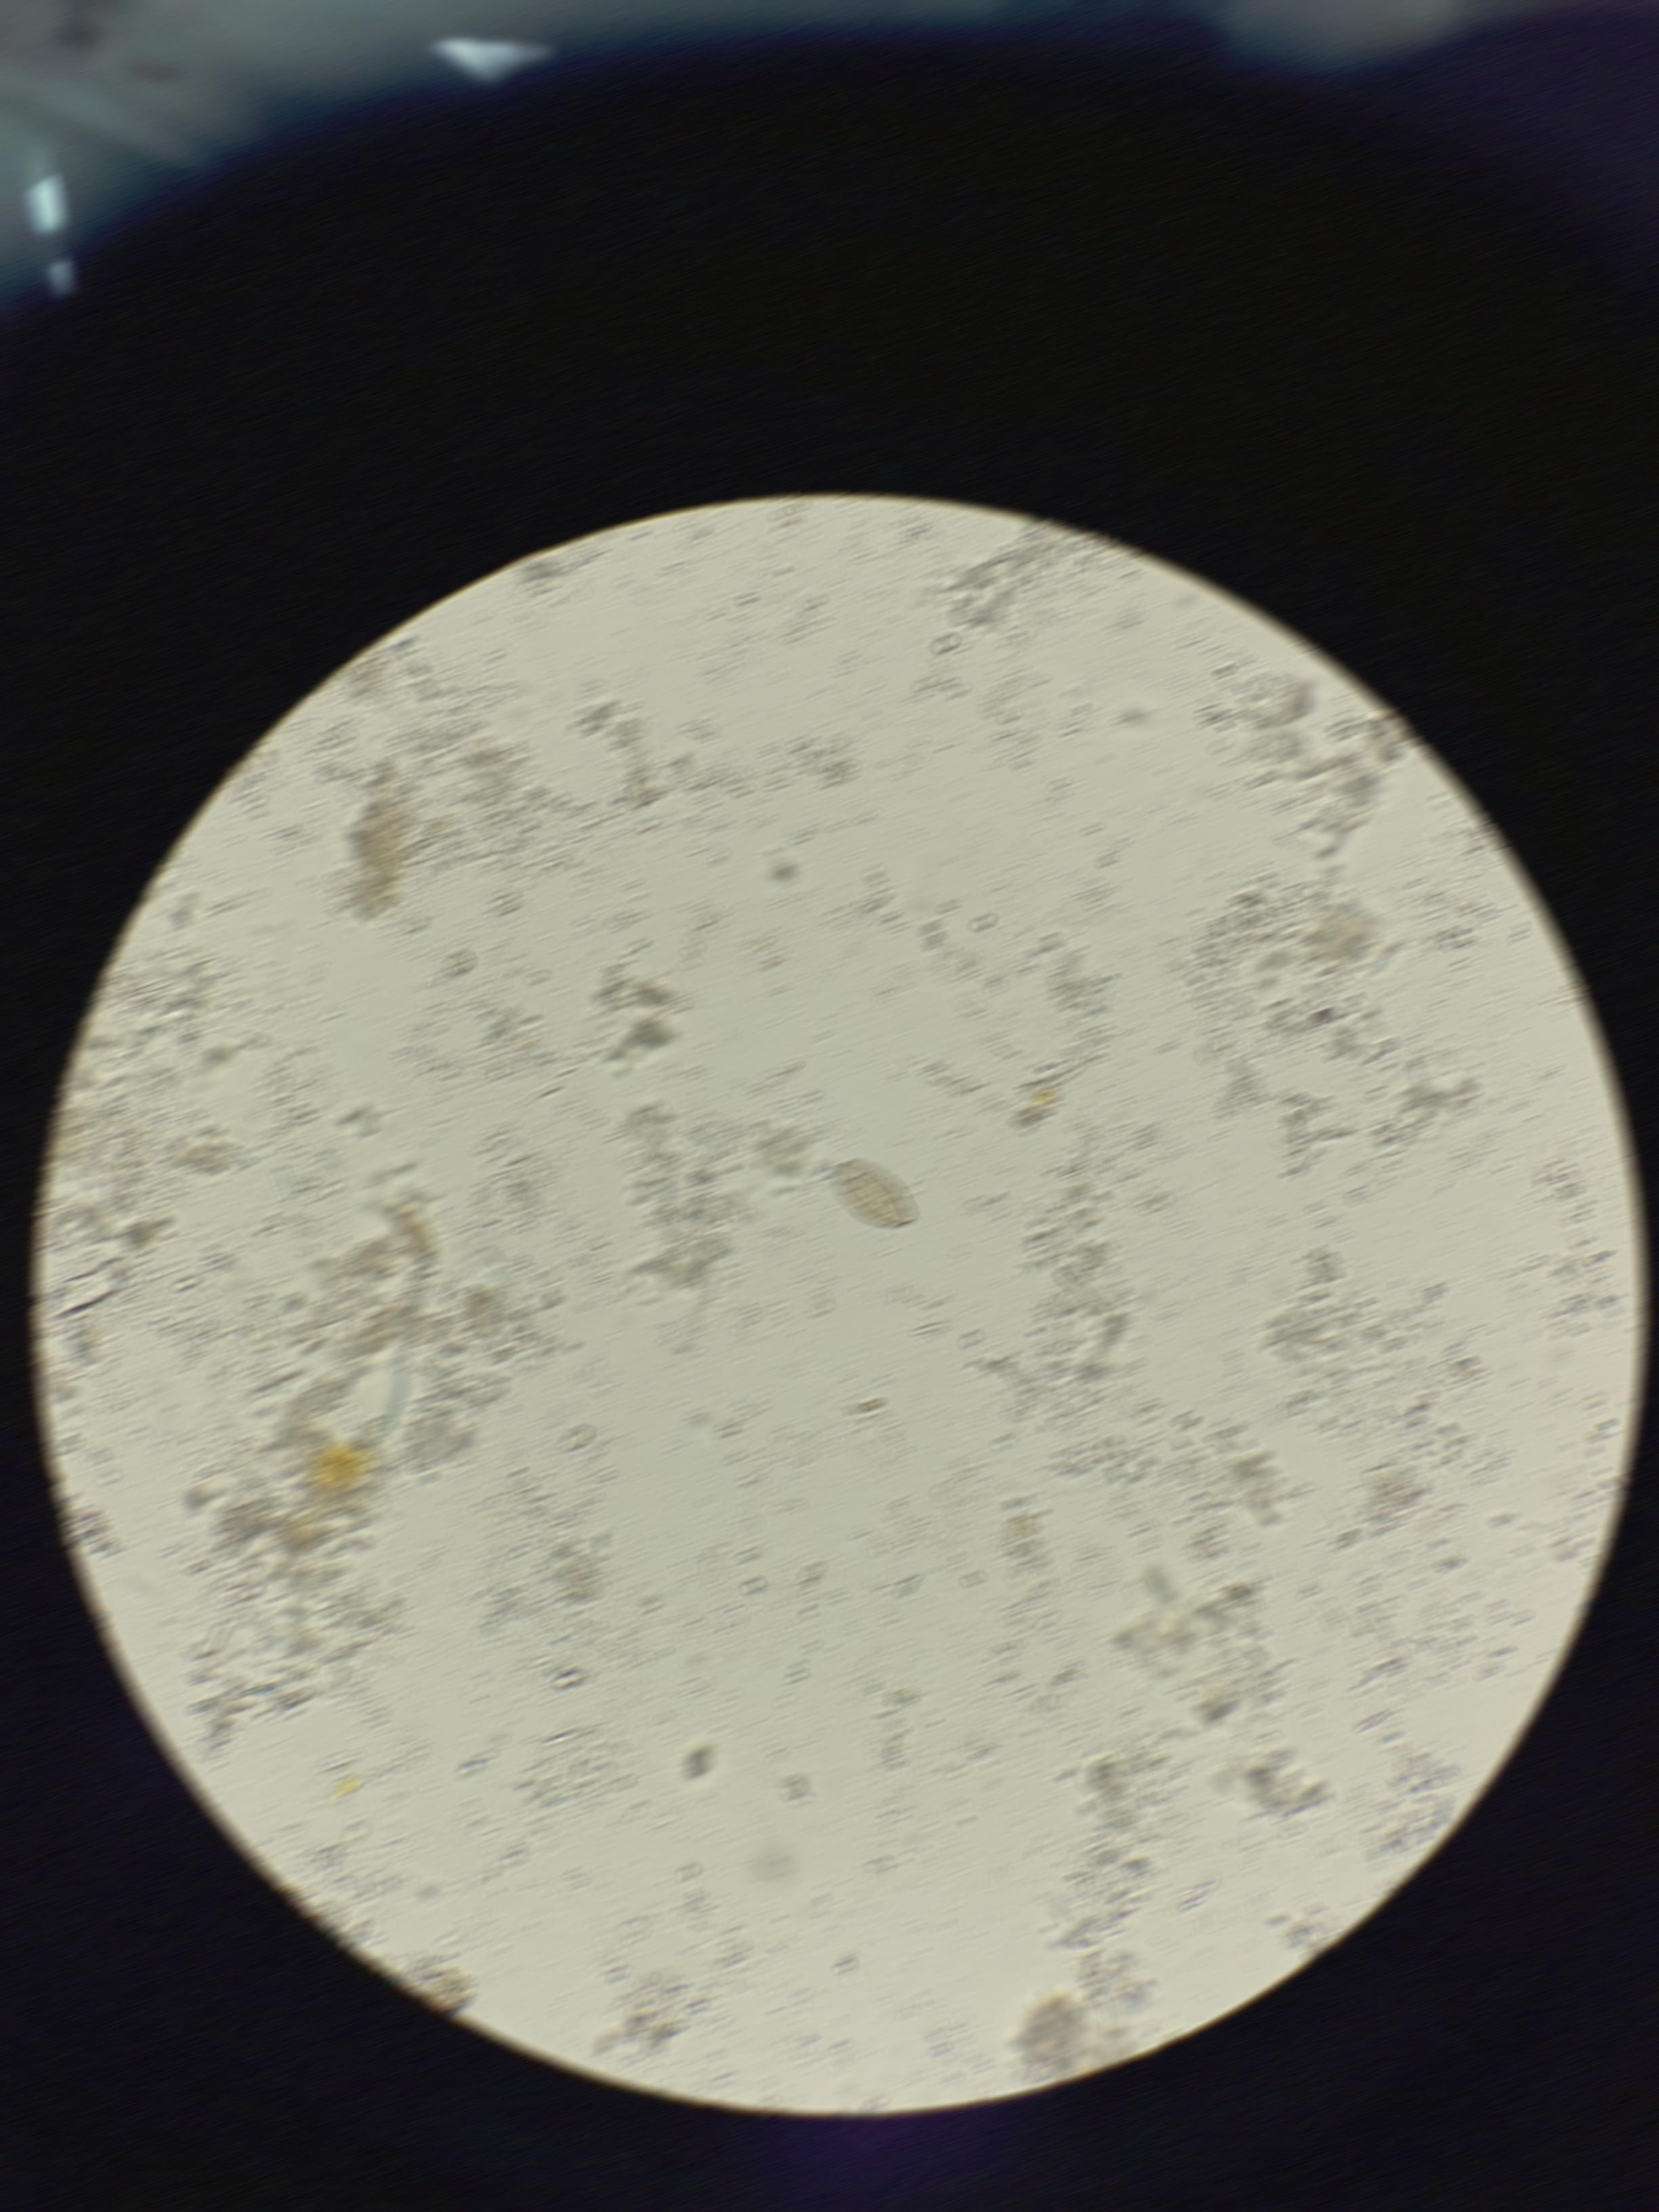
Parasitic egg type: Opisthorchis viverrine